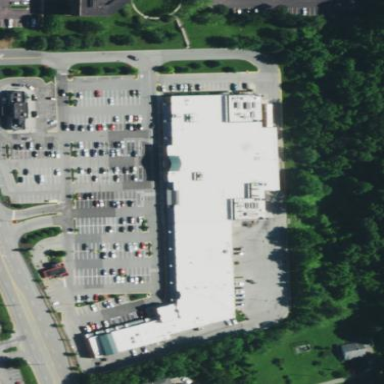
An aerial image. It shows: Retail building.